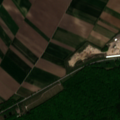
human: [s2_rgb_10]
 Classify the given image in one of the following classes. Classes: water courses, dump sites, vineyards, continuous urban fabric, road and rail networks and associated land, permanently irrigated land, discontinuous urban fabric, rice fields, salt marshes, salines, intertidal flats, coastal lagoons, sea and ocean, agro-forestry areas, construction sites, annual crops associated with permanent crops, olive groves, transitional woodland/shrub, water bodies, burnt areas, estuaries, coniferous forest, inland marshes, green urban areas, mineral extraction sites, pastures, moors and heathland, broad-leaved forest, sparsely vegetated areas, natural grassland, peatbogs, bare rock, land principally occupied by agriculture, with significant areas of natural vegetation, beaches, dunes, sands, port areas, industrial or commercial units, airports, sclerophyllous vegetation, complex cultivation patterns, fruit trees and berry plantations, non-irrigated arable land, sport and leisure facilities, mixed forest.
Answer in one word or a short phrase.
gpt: industrial or commercial units, non-irrigated arable land, complex cultivation patterns, broad-leaved forest, mixed forest